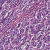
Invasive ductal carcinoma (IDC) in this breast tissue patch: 1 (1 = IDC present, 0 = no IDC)